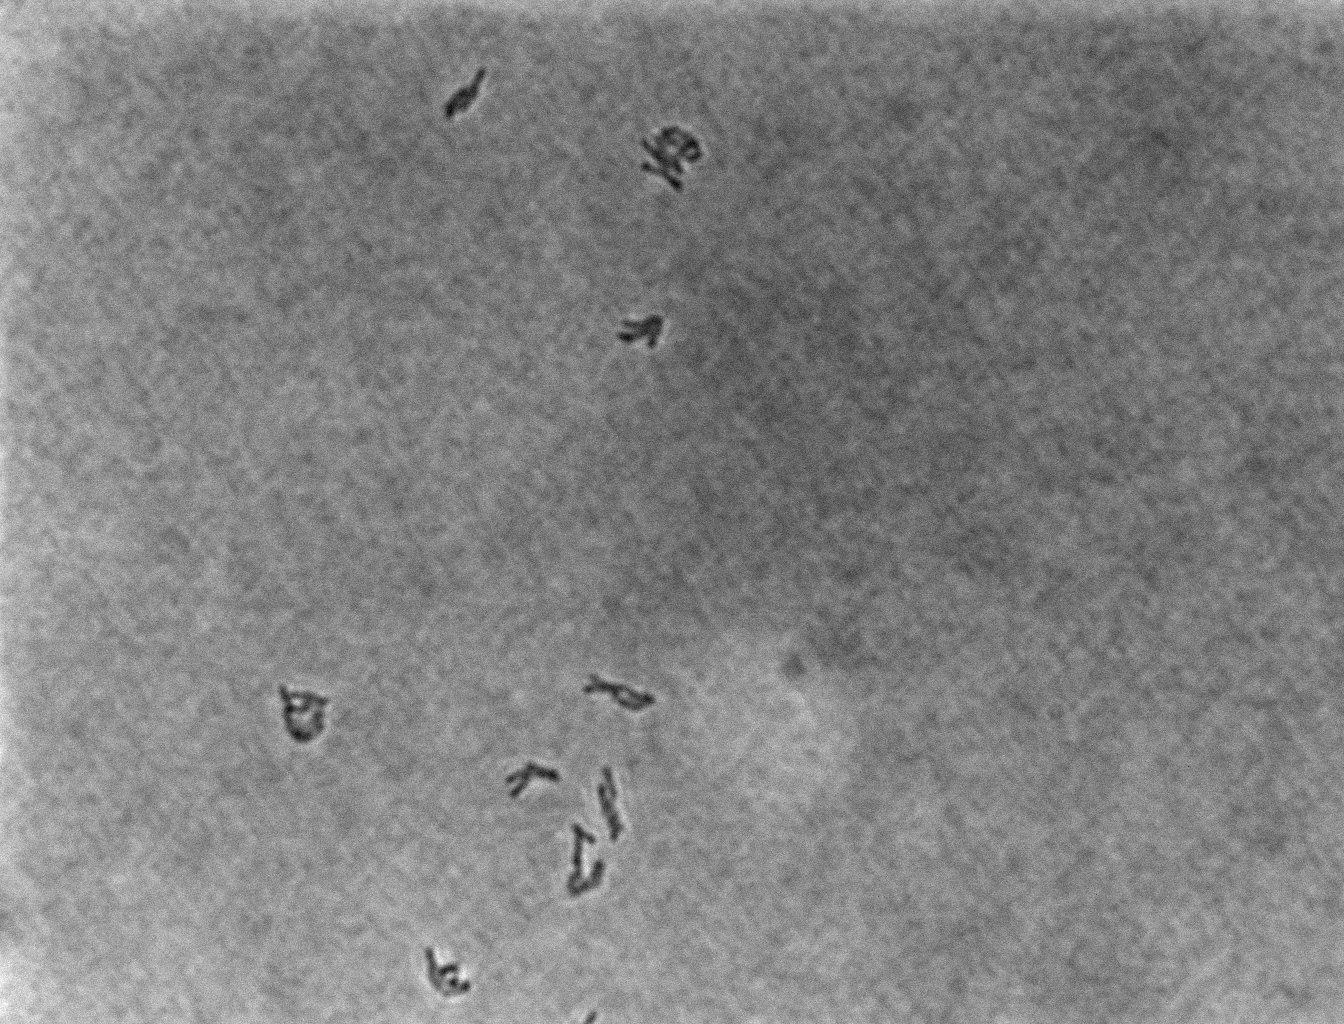
various_fewshot